Question: I have my application with MVC4/Knockout.js. I am not able to get why i am getting error in IE9. Error details are as below:-
> SCRIPT3: Member not found. knockout-2.2.0.debug.js, line 1068
character 13
'Screenshot' is as below:

I am not even including 'knockout-2.2.0.debug.js'
Thanks for your time and your help.
@Sivanv
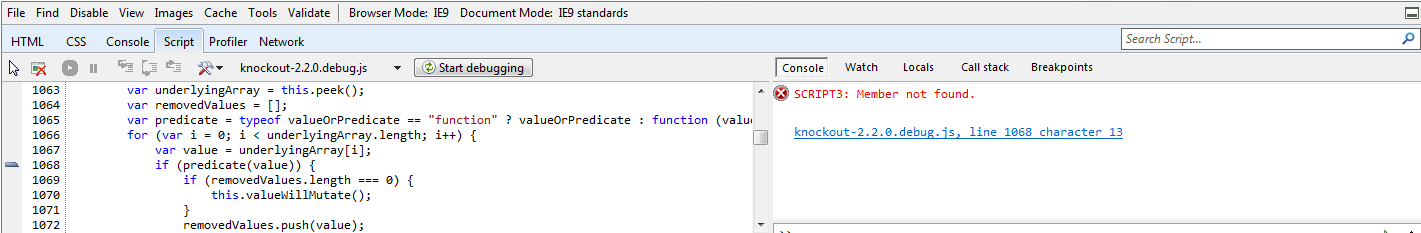
Answer: you can use <URL> solution, it worked for me.
'''
ko.bindingHandlers.uiSortableList = {
init: function (element, valueAccessor, allBindingsAccesor, context) {
var $element = $(element),
list = valueAccessor();
$element.sortable({
containment: 'parent',
placeholder: 'placeholder',
update: function (event, ui) {
var item = ko.dataFor(ui.item[0]),
newIndex = ko.utils.arrayIndexOf(ui.item.parent().children(), ui.item[0]);
if (newIndex >= list().length) newIndex = list().length - 1;
if (newIndex < 0) newIndex = 0;
ui.item.remove();
list.remove(item);
list.splice(newIndex, 0, item);
}
});
}
};
var ViewModel = function (items) {
this.items = ko.observableArray(items);
this.data = ko.computed(function() {
return ko.toJSON(this.items());
}, this);
};
var vm = new ViewModel([ { name : 'foo' }, { name : 'bar' }, { name : 'baz' }]);
ko.applyBindings(vm);
'''
Here is the <URL> link